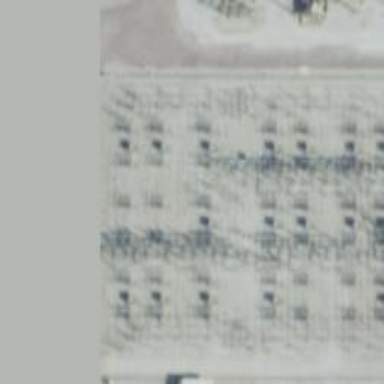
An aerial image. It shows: Switch for power supply.